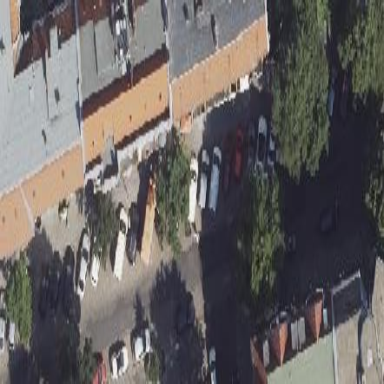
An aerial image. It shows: Street-side parking area with sett surface.